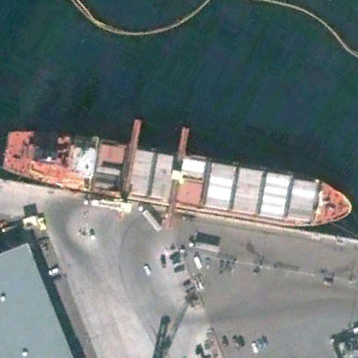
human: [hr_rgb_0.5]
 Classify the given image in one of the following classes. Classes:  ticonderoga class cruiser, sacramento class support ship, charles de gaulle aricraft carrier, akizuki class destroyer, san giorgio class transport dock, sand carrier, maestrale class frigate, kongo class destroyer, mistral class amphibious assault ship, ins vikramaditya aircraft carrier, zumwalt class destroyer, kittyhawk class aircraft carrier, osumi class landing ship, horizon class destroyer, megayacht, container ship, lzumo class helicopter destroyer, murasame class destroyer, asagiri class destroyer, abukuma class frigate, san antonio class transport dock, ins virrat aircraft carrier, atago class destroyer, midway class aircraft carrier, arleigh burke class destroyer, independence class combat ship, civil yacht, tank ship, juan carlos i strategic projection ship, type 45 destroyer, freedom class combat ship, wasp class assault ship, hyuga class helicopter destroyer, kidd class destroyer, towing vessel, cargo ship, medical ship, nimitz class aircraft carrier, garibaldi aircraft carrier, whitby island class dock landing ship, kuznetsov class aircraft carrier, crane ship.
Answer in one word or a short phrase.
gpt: Container ship